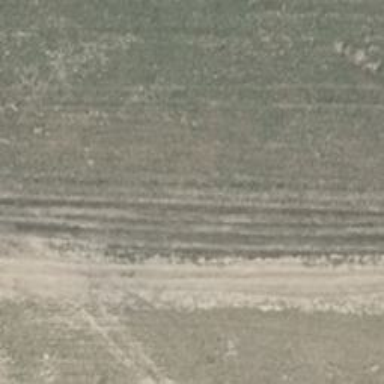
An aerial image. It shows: Sandy track road with grade3 tracktype.